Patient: sex F, age 71
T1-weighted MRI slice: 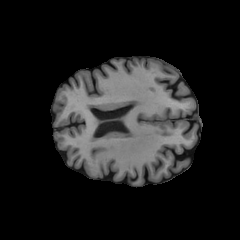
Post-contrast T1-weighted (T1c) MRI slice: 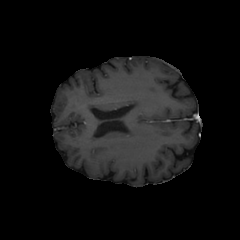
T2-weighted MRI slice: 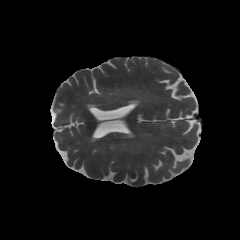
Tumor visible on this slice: no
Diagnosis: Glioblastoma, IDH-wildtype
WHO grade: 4